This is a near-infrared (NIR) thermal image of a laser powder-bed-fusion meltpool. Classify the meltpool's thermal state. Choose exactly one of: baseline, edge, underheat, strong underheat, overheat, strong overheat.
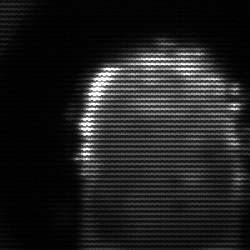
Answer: baseline